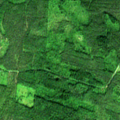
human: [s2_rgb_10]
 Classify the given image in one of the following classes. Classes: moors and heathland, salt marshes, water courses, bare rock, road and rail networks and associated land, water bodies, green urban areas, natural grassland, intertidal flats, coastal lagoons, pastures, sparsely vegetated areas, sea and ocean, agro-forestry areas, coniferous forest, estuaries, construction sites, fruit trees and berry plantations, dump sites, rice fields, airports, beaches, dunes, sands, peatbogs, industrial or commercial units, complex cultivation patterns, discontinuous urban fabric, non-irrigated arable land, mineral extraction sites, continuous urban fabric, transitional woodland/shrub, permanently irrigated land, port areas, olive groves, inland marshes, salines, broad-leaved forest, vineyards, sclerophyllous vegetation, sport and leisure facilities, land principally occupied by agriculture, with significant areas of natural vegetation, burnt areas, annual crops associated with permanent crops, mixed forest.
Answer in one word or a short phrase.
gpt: coniferous forest, mixed forest